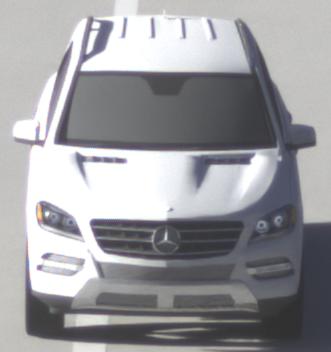
Make: Mercedes-Benz
Model: ML 350
Detailed model: M-Class (166)
Model produced from: 2011/11
Model produced until: 2014/10
Doors: 5
Color: white
Road condition: dry road
Daytime: morning or afternoon
Contrast: medium contrast